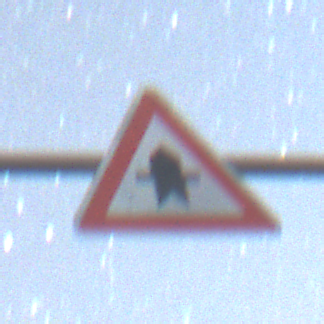
Verkehrszeichen: Vorfahrt
Umgebung: Outdoor, Nature
Tageszeit: Night
Wetter: Clear
Licht: Natural
Jahreszeit: NotSpecified
Kontrast: HighContrast